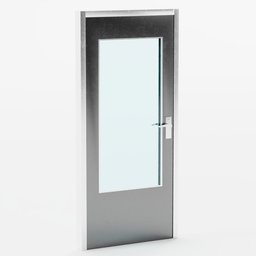
Label: architecture